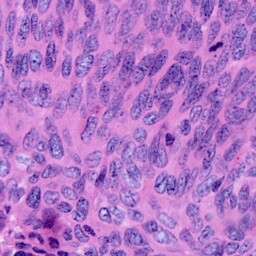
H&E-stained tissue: Cervix